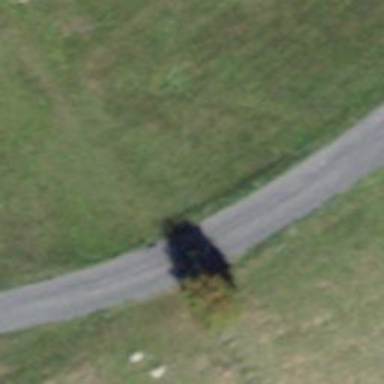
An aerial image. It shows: Emergency access point on the road.